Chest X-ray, PA view. Patient: 36 years old, sex M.
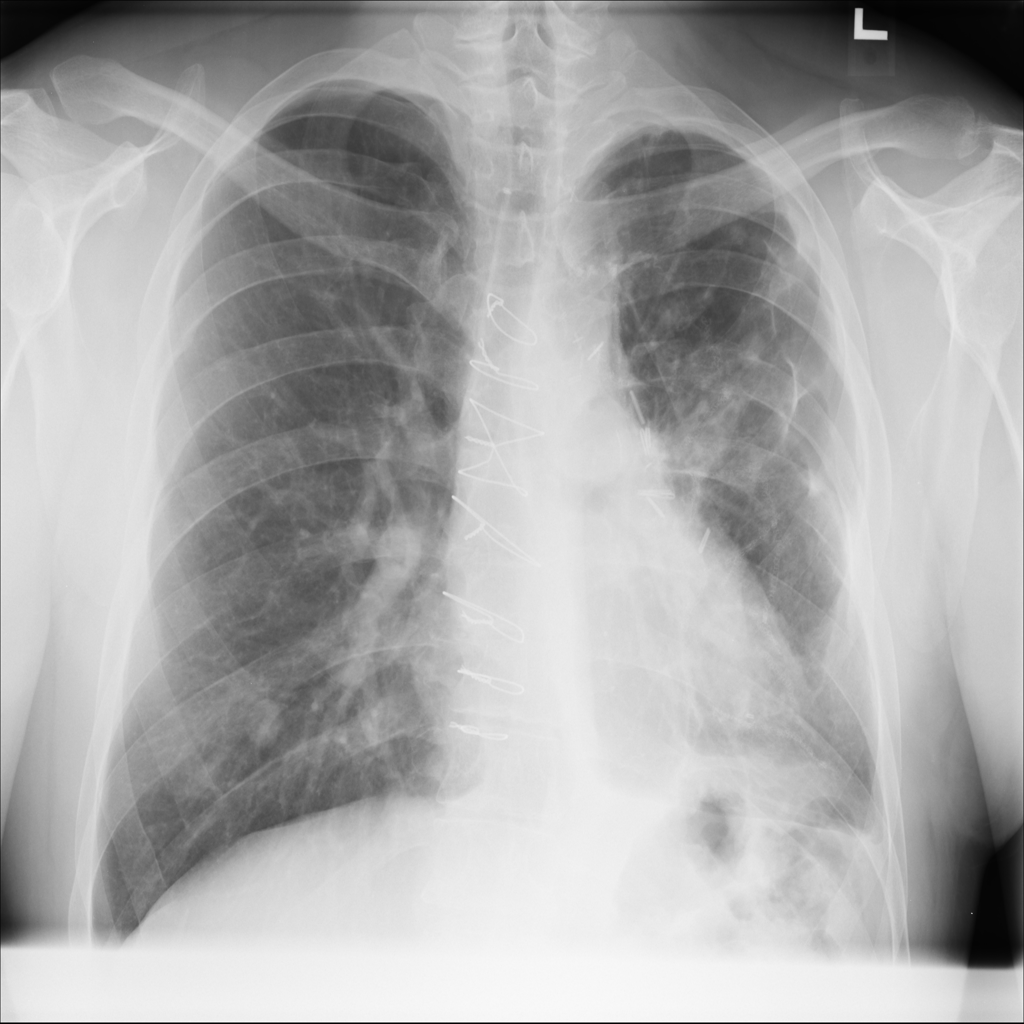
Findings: Infiltration, Nodule, Pleural_Thickening